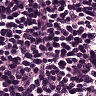
Metastatic tissue present: no